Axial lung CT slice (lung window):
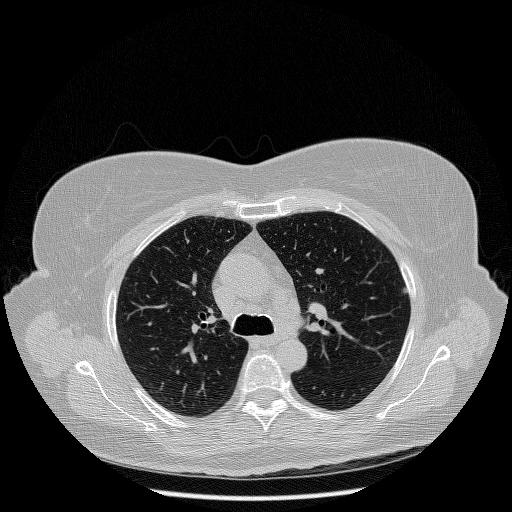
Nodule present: no